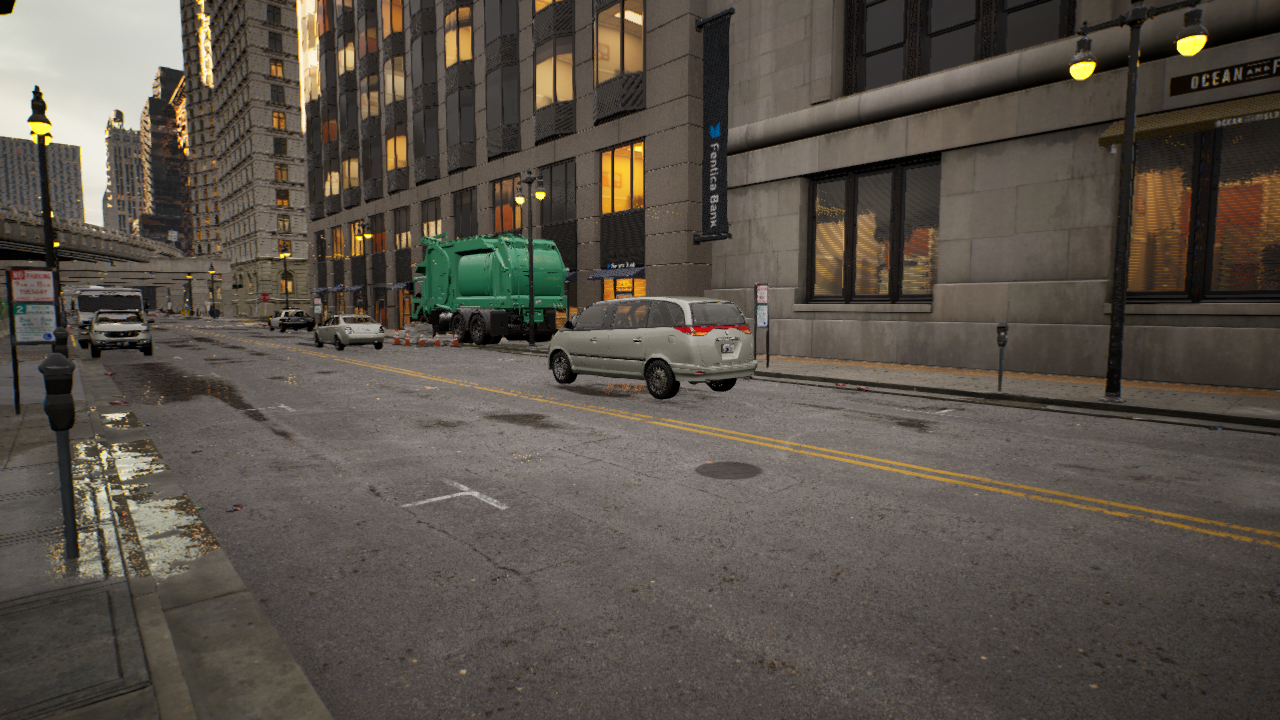
Venue: downtown
Lighting: golden hour
Vehicle rig: minivan